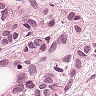
Metastatic tissue present: yes